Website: crate-barrel
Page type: customer-info-address
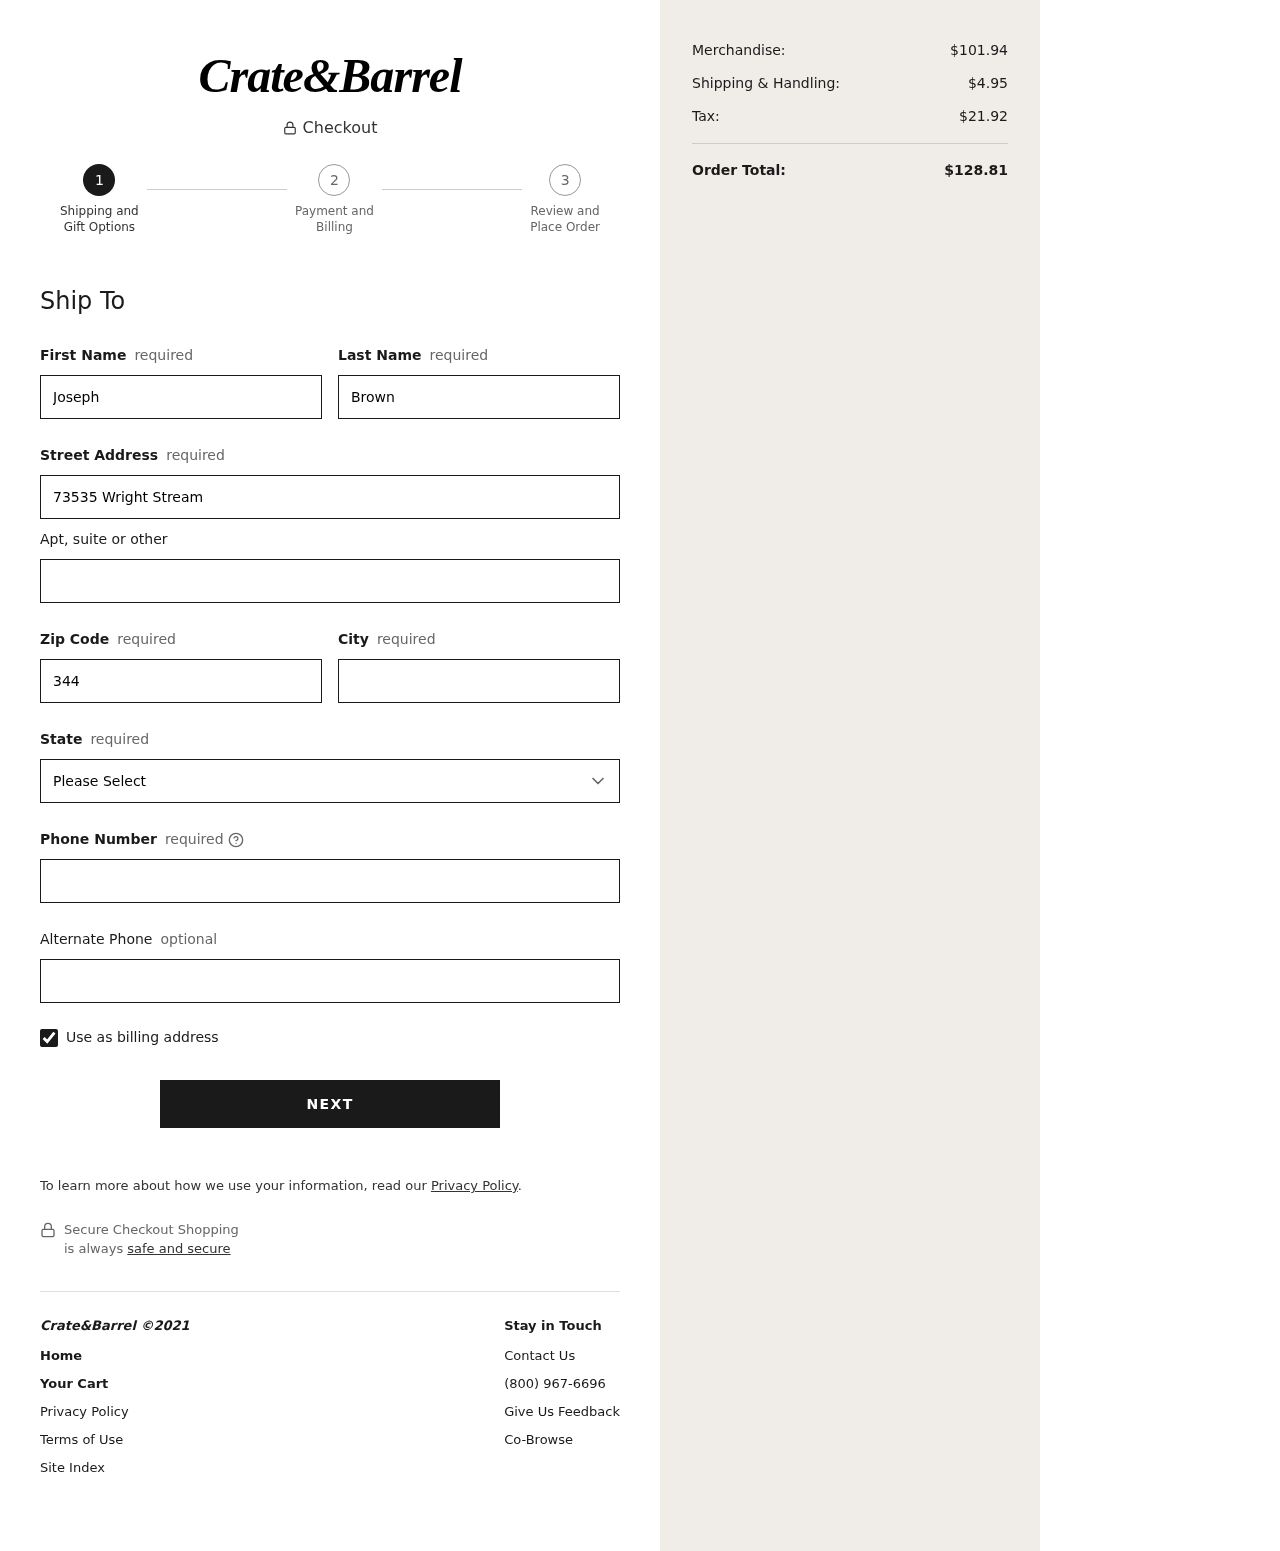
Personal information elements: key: PII_STATE
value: Illinois
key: PII_FIRSTNAME
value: Joseph
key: PII_LASTNAME
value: Brown
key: PII_STREET
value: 73535 Wright Stream
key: PII_POSTCODE
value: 34406
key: PII_CITY
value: East Patrickfort
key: PII_PHONE
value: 6763086579
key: PII_PHONE_ALT
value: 8528346065
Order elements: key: ORDER_SUBTOTAL
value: $101.94
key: ORDER_SHIPPING_COST
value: $4.95
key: ORDER_TAX
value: $21.92
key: ORDER_TOTAL
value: $128.81